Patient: sex F, age 76
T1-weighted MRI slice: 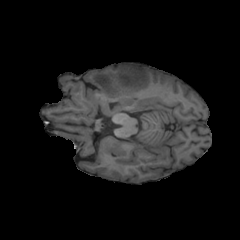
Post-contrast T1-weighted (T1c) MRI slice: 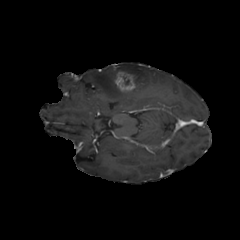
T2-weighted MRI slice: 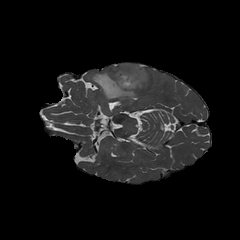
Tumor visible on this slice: yes
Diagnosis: Glioblastoma, IDH-wildtype
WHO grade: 4